Aerial crown-view tile of a tropical tree (Barro Colorado Island, Panama), acquired 20241112:
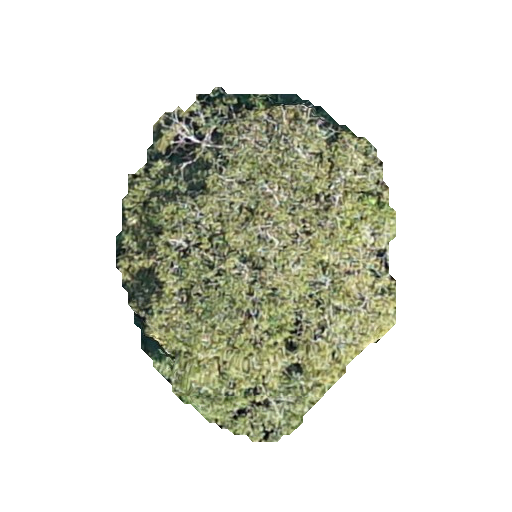
Species: Dipteryx oleifera
GBIF accepted scientific name: Dipteryx oleifera
Crown area: 114.124 m²